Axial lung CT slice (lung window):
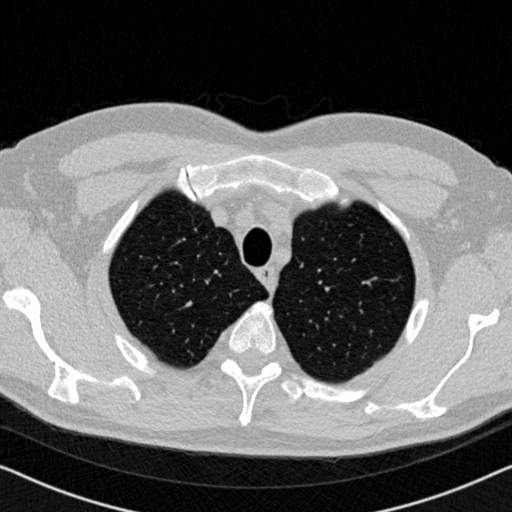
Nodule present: no